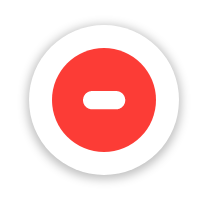
Cursor type: zoom_out
OS/theme: linux-google-cursor
Variant: black